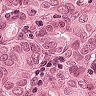
Metastatic tissue present: yes